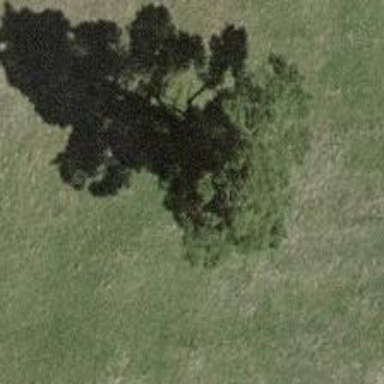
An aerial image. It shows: Evergreen needle-leaved tree.